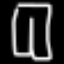
Label: pants